Question: I want to get data just from only one specific user but I get data from both users. Why is that? I don't understand. How can I solve this?.
I have three tables:
'''
/*User*/
CREATE TABLE 'User' (
'IDUser' INT NOT NULL AUTO_INCREMENT,
'Name' VARCHAR(50) NOT NULL,
PRIMARY KEY ('IDUser')
);
/*Category*/
CREATE TABLE 'Category' (
'IDCategory' CHAR(3) NOT NULL,
'FK_User' INT NOT NULL,
'CategoryName' VARCHAR(40) NOT NULL,
PRIMARY KEY ('IDCategory', 'FK_User')
);
/*Product*/
CREATE TABLE 'Product' (
'IDProduct' VARCHAR(18) NOT NULL,
'FK_User' INT NOT NULL,
'ProductName' VARCHAR(150) NOT NULL,
'FK_Category' CHAR(3) NOT NULL,
PRIMARY KEY ('IDProduct', 'FK_User')
);
ALTER TABLE 'Product' ADD FOREIGN KEY ('FK_User') REFERENCES 'User'('IDUser');
ALTER TABLE 'Product' ADD FOREIGN KEY ('FK_Category') REFERENCES 'Category'('IDCategory');
ALTER TABLE 'Category' ADD FOREIGN KEY ('FK_User') REFERENCES 'User'('IDUser');
insert into User(Name) values('User1');
insert into User(Name) values('User2');
insert into Category(IDCategory,FK_User,CategoryName) values('CT1',1,'Category1User1');
insert into Category(IDCategory,FK_User,CategoryName) values('CT1',2,'Category1User2');
'''
If two different users insert both the same product with the same ID:
'''
insert into Product values('001',1,'shoe','CT1');
insert into Product values('001',2,'shoe','CT1');
'''
Why do I keep getting data from both users if I try a query like this one:
'''
SELECT P.IDProduct,P.ProductName,P.FK_Category,C.CategoryName
FROM Product P inner join Category C on P.FK_Category=C.IDCategory
WHERE P.FK_User=1
'''
this is the result I get:

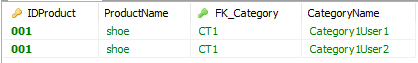
Answer: You are getting two rows because both categories have the same 'IDCategory' value which is the value you are 'JOIN'ing on. You need to also 'JOIN' on the 'FK_User' values so that you don't also get 'User2''s category values:
'''
SELECT P.IDProduct,P.ProductName,P.FK_Category,C.CategoryName
FROM Product P
INNER JOIN Category C ON P.FK_Category=C.IDCategory AND P.FK_User = C.FK_User
WHERE P.FK_User=1
'''